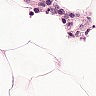
Metastatic tissue present: no